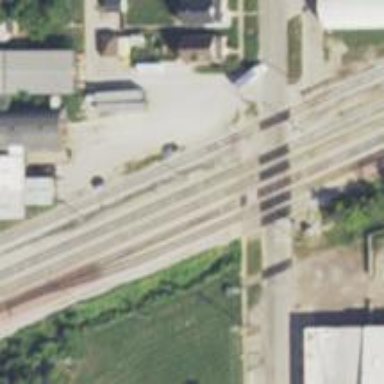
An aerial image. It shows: Railway crossing.